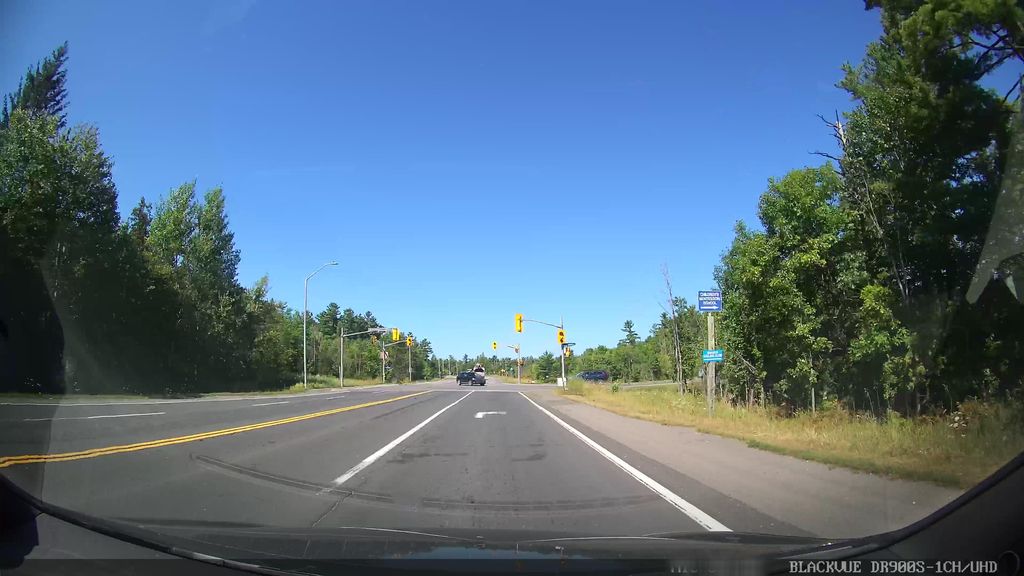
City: ottawa-gatineau